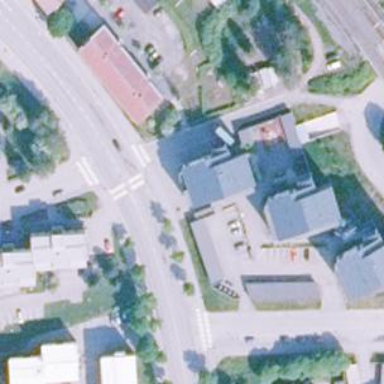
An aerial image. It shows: Convenience shop.